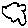
Label: cloud